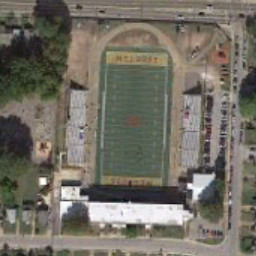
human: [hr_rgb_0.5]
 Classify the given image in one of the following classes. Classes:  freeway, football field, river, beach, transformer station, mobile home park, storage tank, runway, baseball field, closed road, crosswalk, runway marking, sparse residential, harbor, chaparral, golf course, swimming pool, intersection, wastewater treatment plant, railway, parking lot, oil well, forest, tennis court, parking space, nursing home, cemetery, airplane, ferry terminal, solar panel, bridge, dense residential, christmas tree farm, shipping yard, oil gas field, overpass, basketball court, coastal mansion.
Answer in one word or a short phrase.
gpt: football field